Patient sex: M
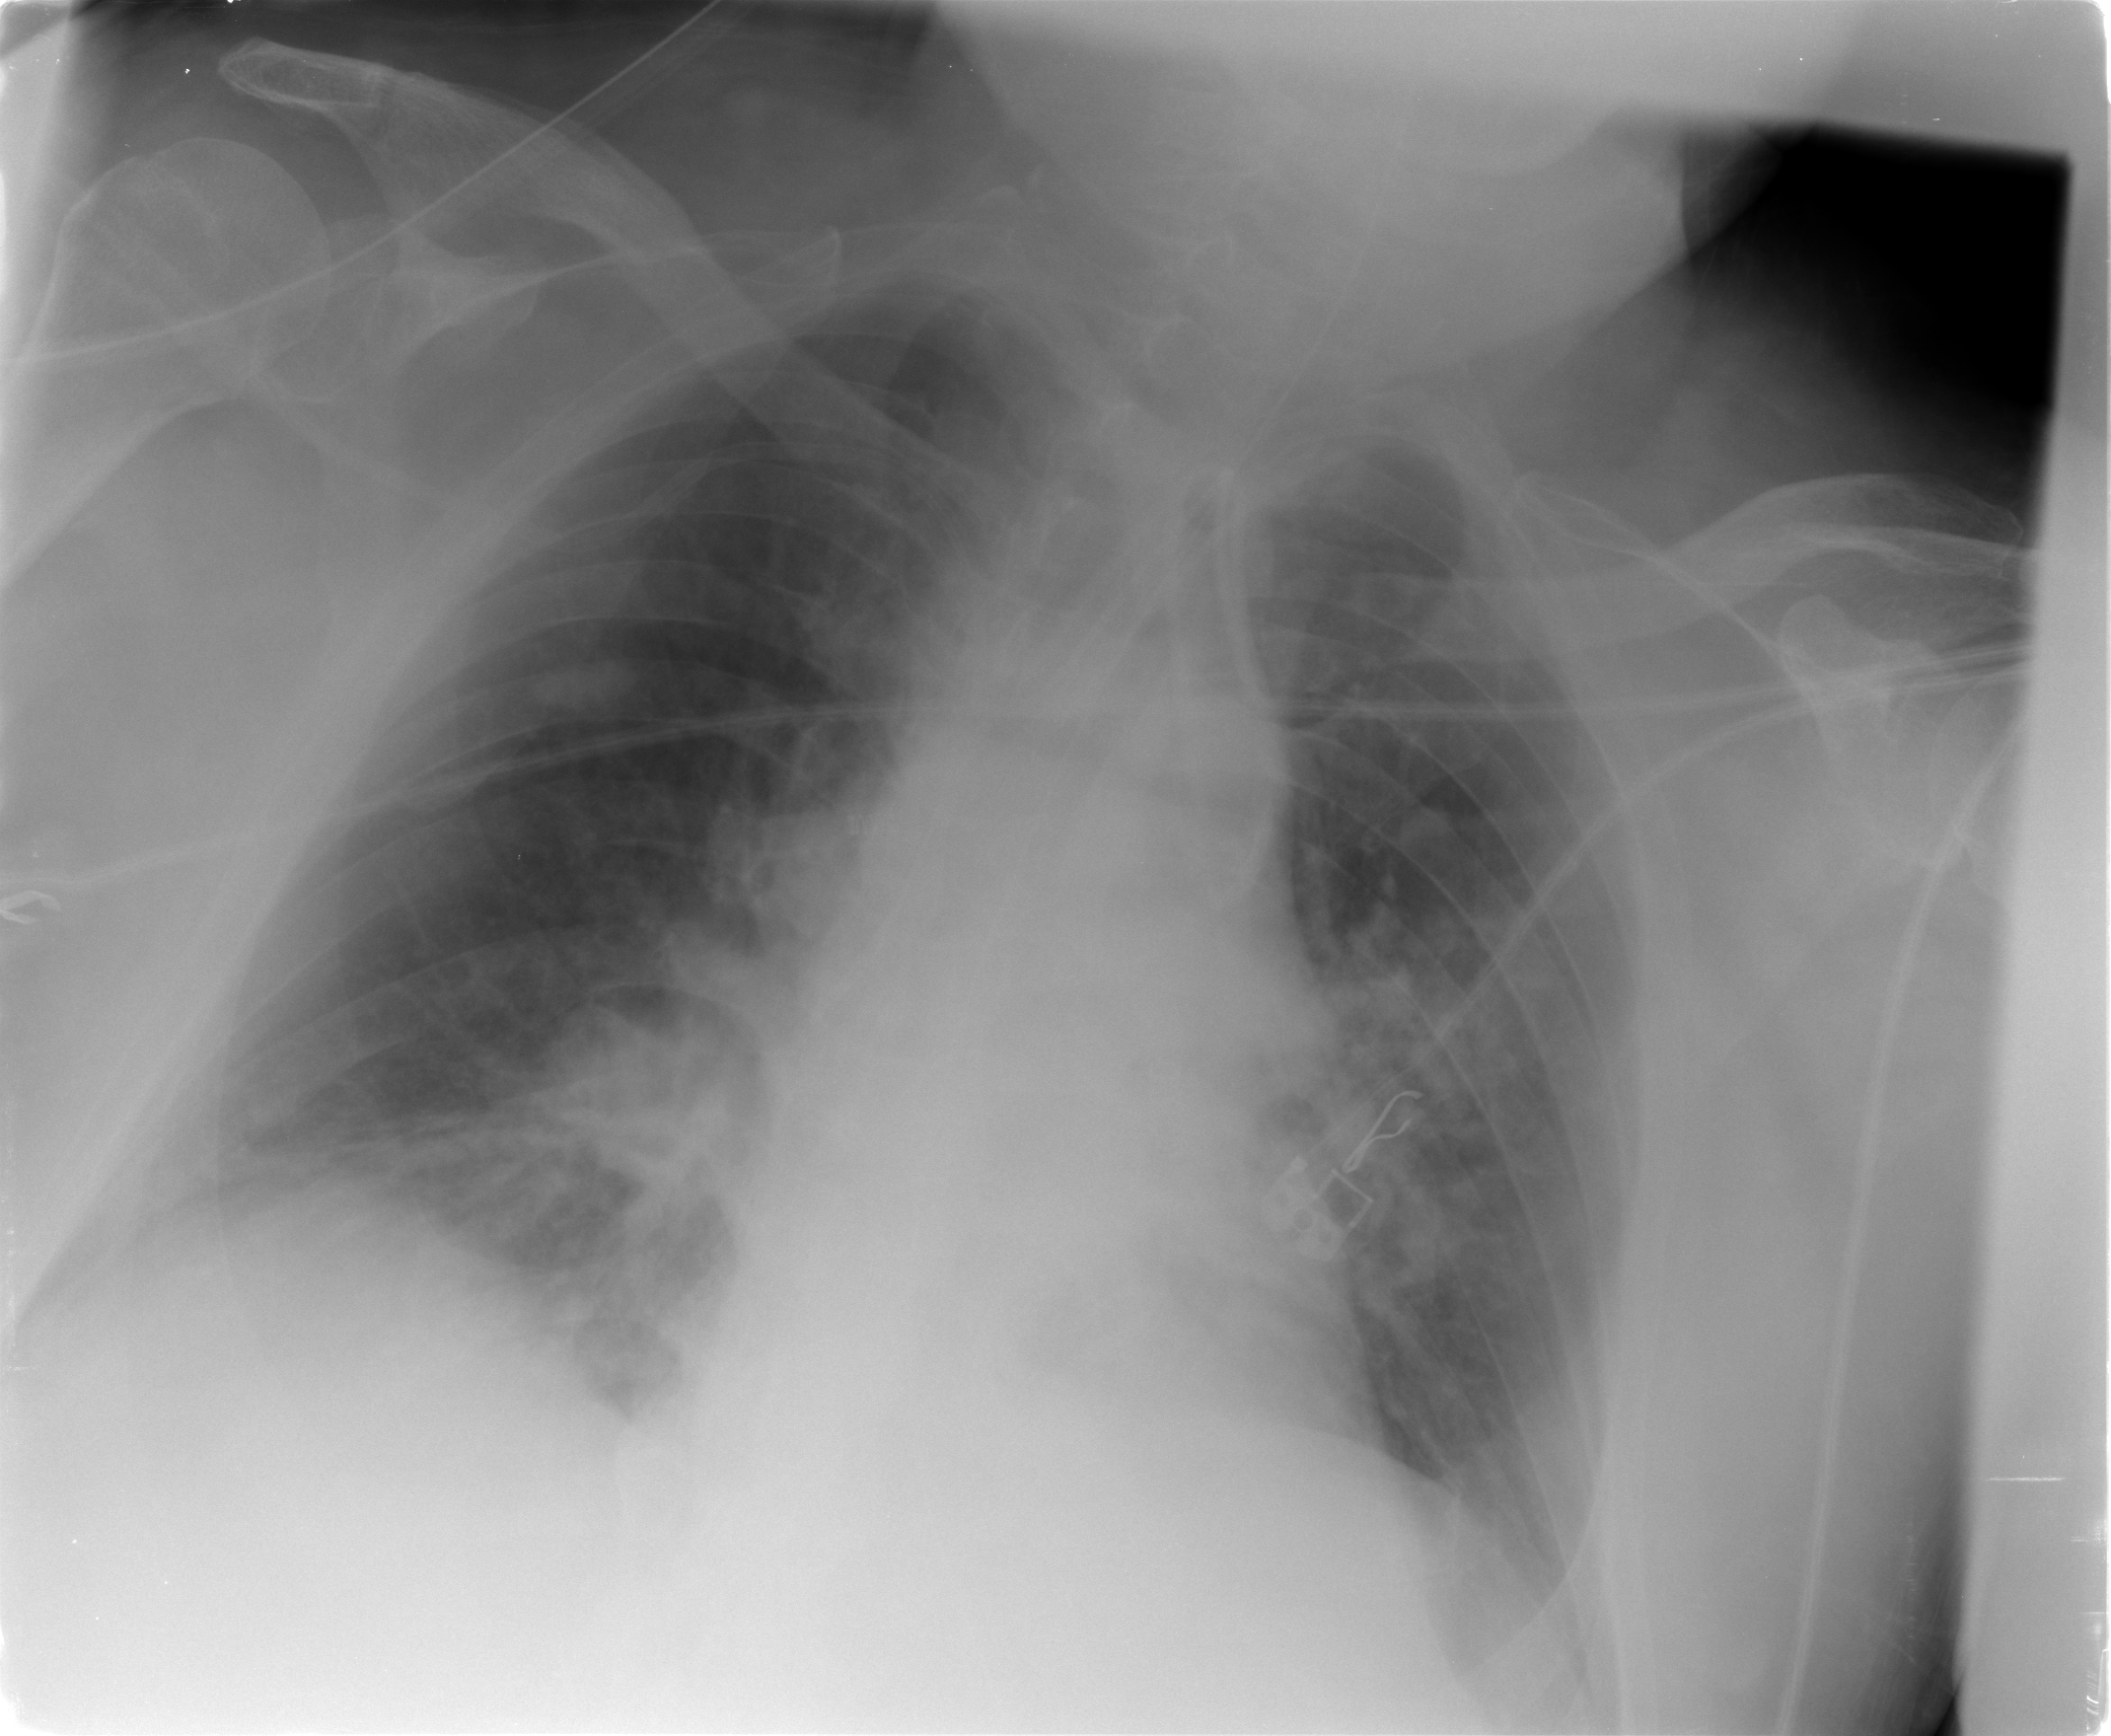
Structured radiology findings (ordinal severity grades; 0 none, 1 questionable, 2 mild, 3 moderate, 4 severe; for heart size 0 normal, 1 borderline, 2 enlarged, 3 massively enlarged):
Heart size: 0
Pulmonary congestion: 2
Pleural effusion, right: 0
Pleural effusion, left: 2
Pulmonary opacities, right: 2
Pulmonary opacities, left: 2
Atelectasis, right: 2
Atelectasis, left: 2